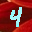
Label: 4